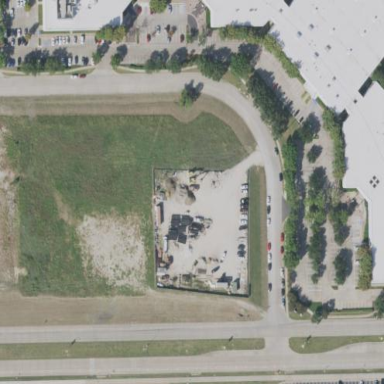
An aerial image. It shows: Unpaved parking area.